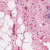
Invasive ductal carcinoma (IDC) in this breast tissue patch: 0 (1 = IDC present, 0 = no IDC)